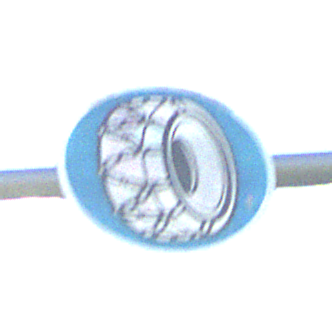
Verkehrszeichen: SchneekettenVorgeschrieben
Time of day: MorningAfternoon
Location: Outdoor (Nature)
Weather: PartlyCloudy
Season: NotSpecified
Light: Natural